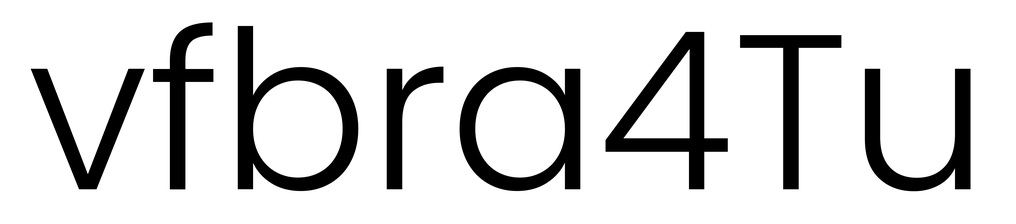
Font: Poppins-Light